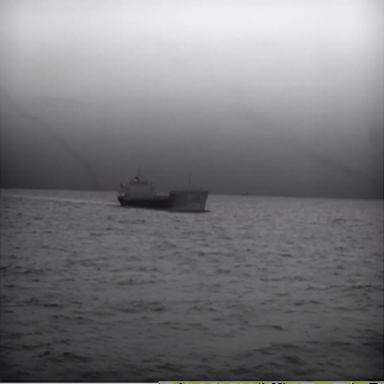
There is a liner in the infrared image.